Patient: sex M, age 52
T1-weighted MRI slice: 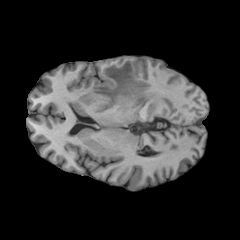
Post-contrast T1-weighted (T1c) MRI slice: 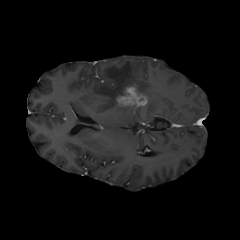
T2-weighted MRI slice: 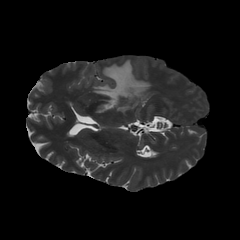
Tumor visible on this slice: yes
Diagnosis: Glioblastoma, IDH-wildtype
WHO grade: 4